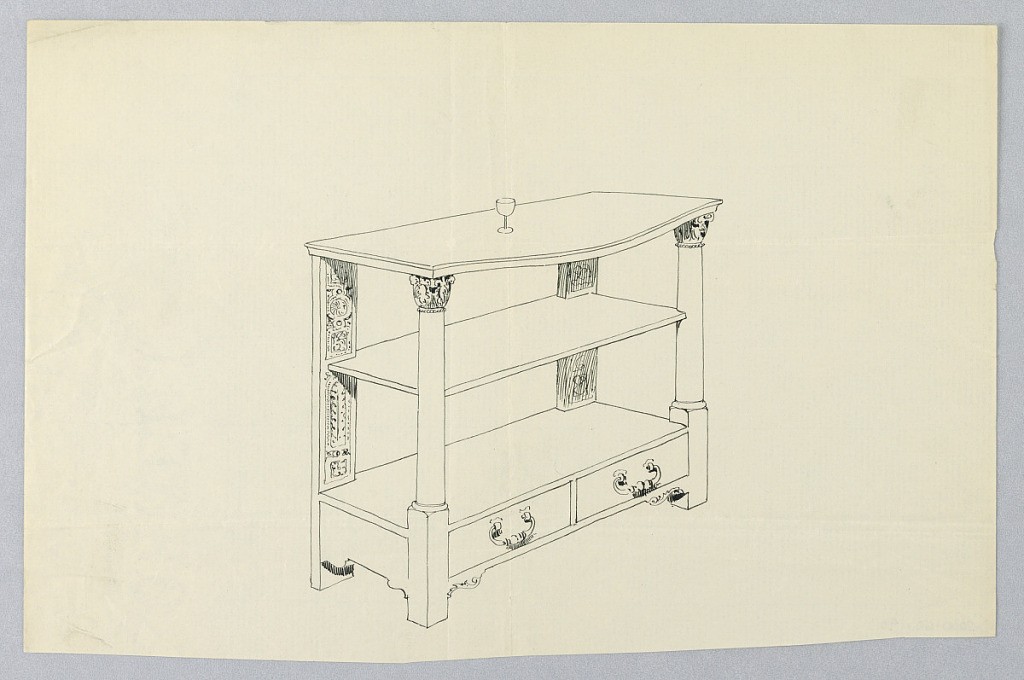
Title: Design for Side Serving Table with two shelves adorned by two Corinthian- column front supports on a two-drawer base
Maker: A.N. Davenport Co.
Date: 1900–05
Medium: Pen and black ink on thin cream paper
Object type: Drawing
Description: Table with oblong top (convex front) resting on two Corinthian column front supports and two flat, ornately-carved back supports.  Shelf unit in middle. Base is made up of two drawers (a unit on short legs so it is raised off the floor).  A wine glass stands atop the table.